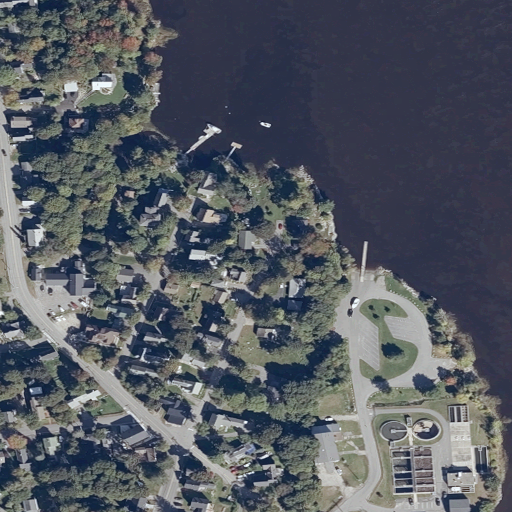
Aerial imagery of cape in Maine named Clapp Point containing open water, low intensity development, medium intensity development, open development, high intensity development, shrub, herbaceous wetlands, mixed forest, and barren land